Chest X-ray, PA view. Patient: 47 years old, sex F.
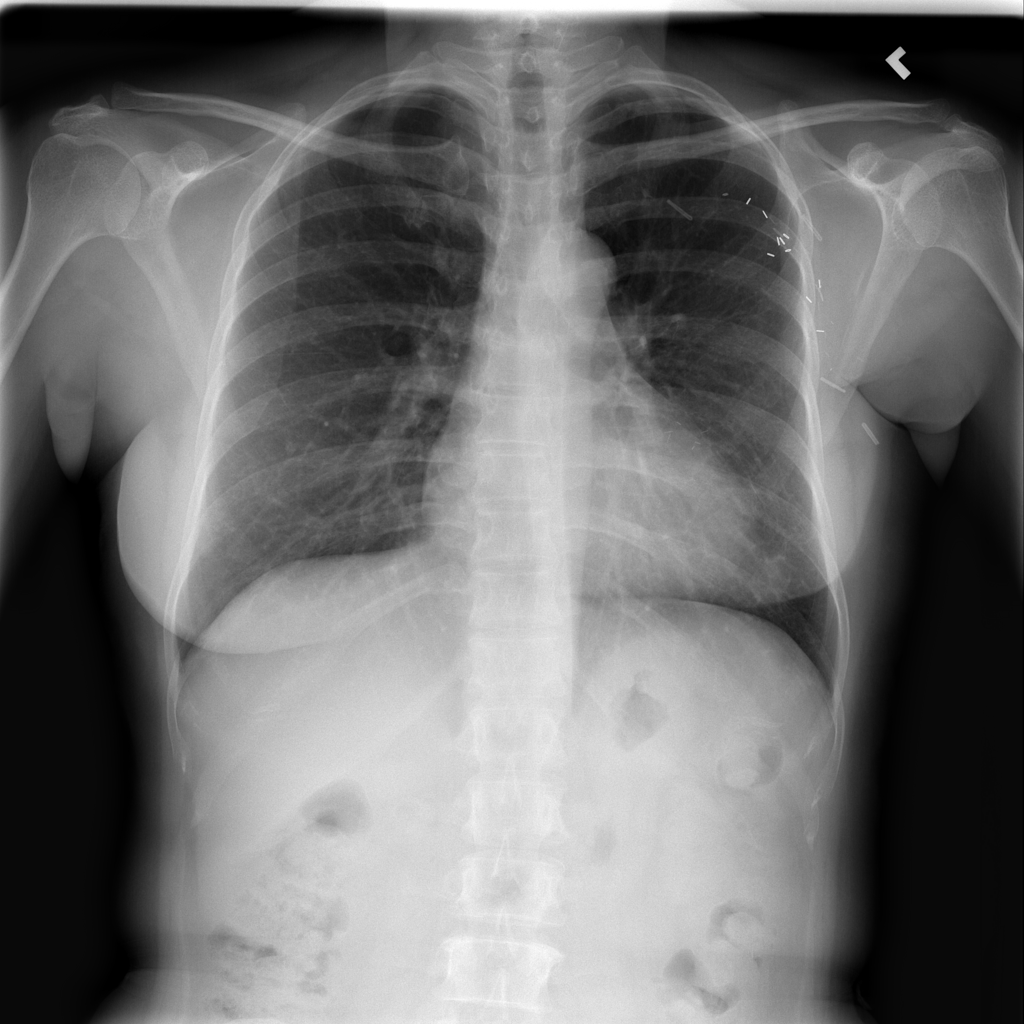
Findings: No Finding